Group 1:
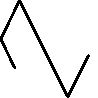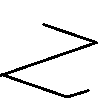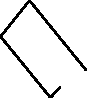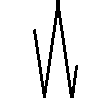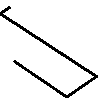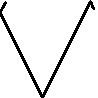
Group 2:
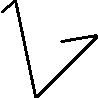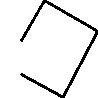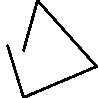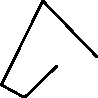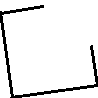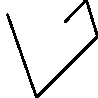
Rule separating the two groups: Angle of incidence equals angle of reflection vs. not
Author: Jago Collins
Reference: https://en.wikipedia.org/wiki/Specular_reflection
https://en.wikipedia.org/wiki/Snooker